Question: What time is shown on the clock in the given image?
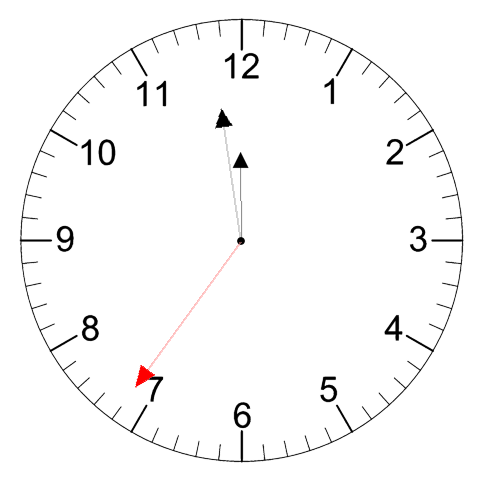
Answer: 11:58:36